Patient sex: M
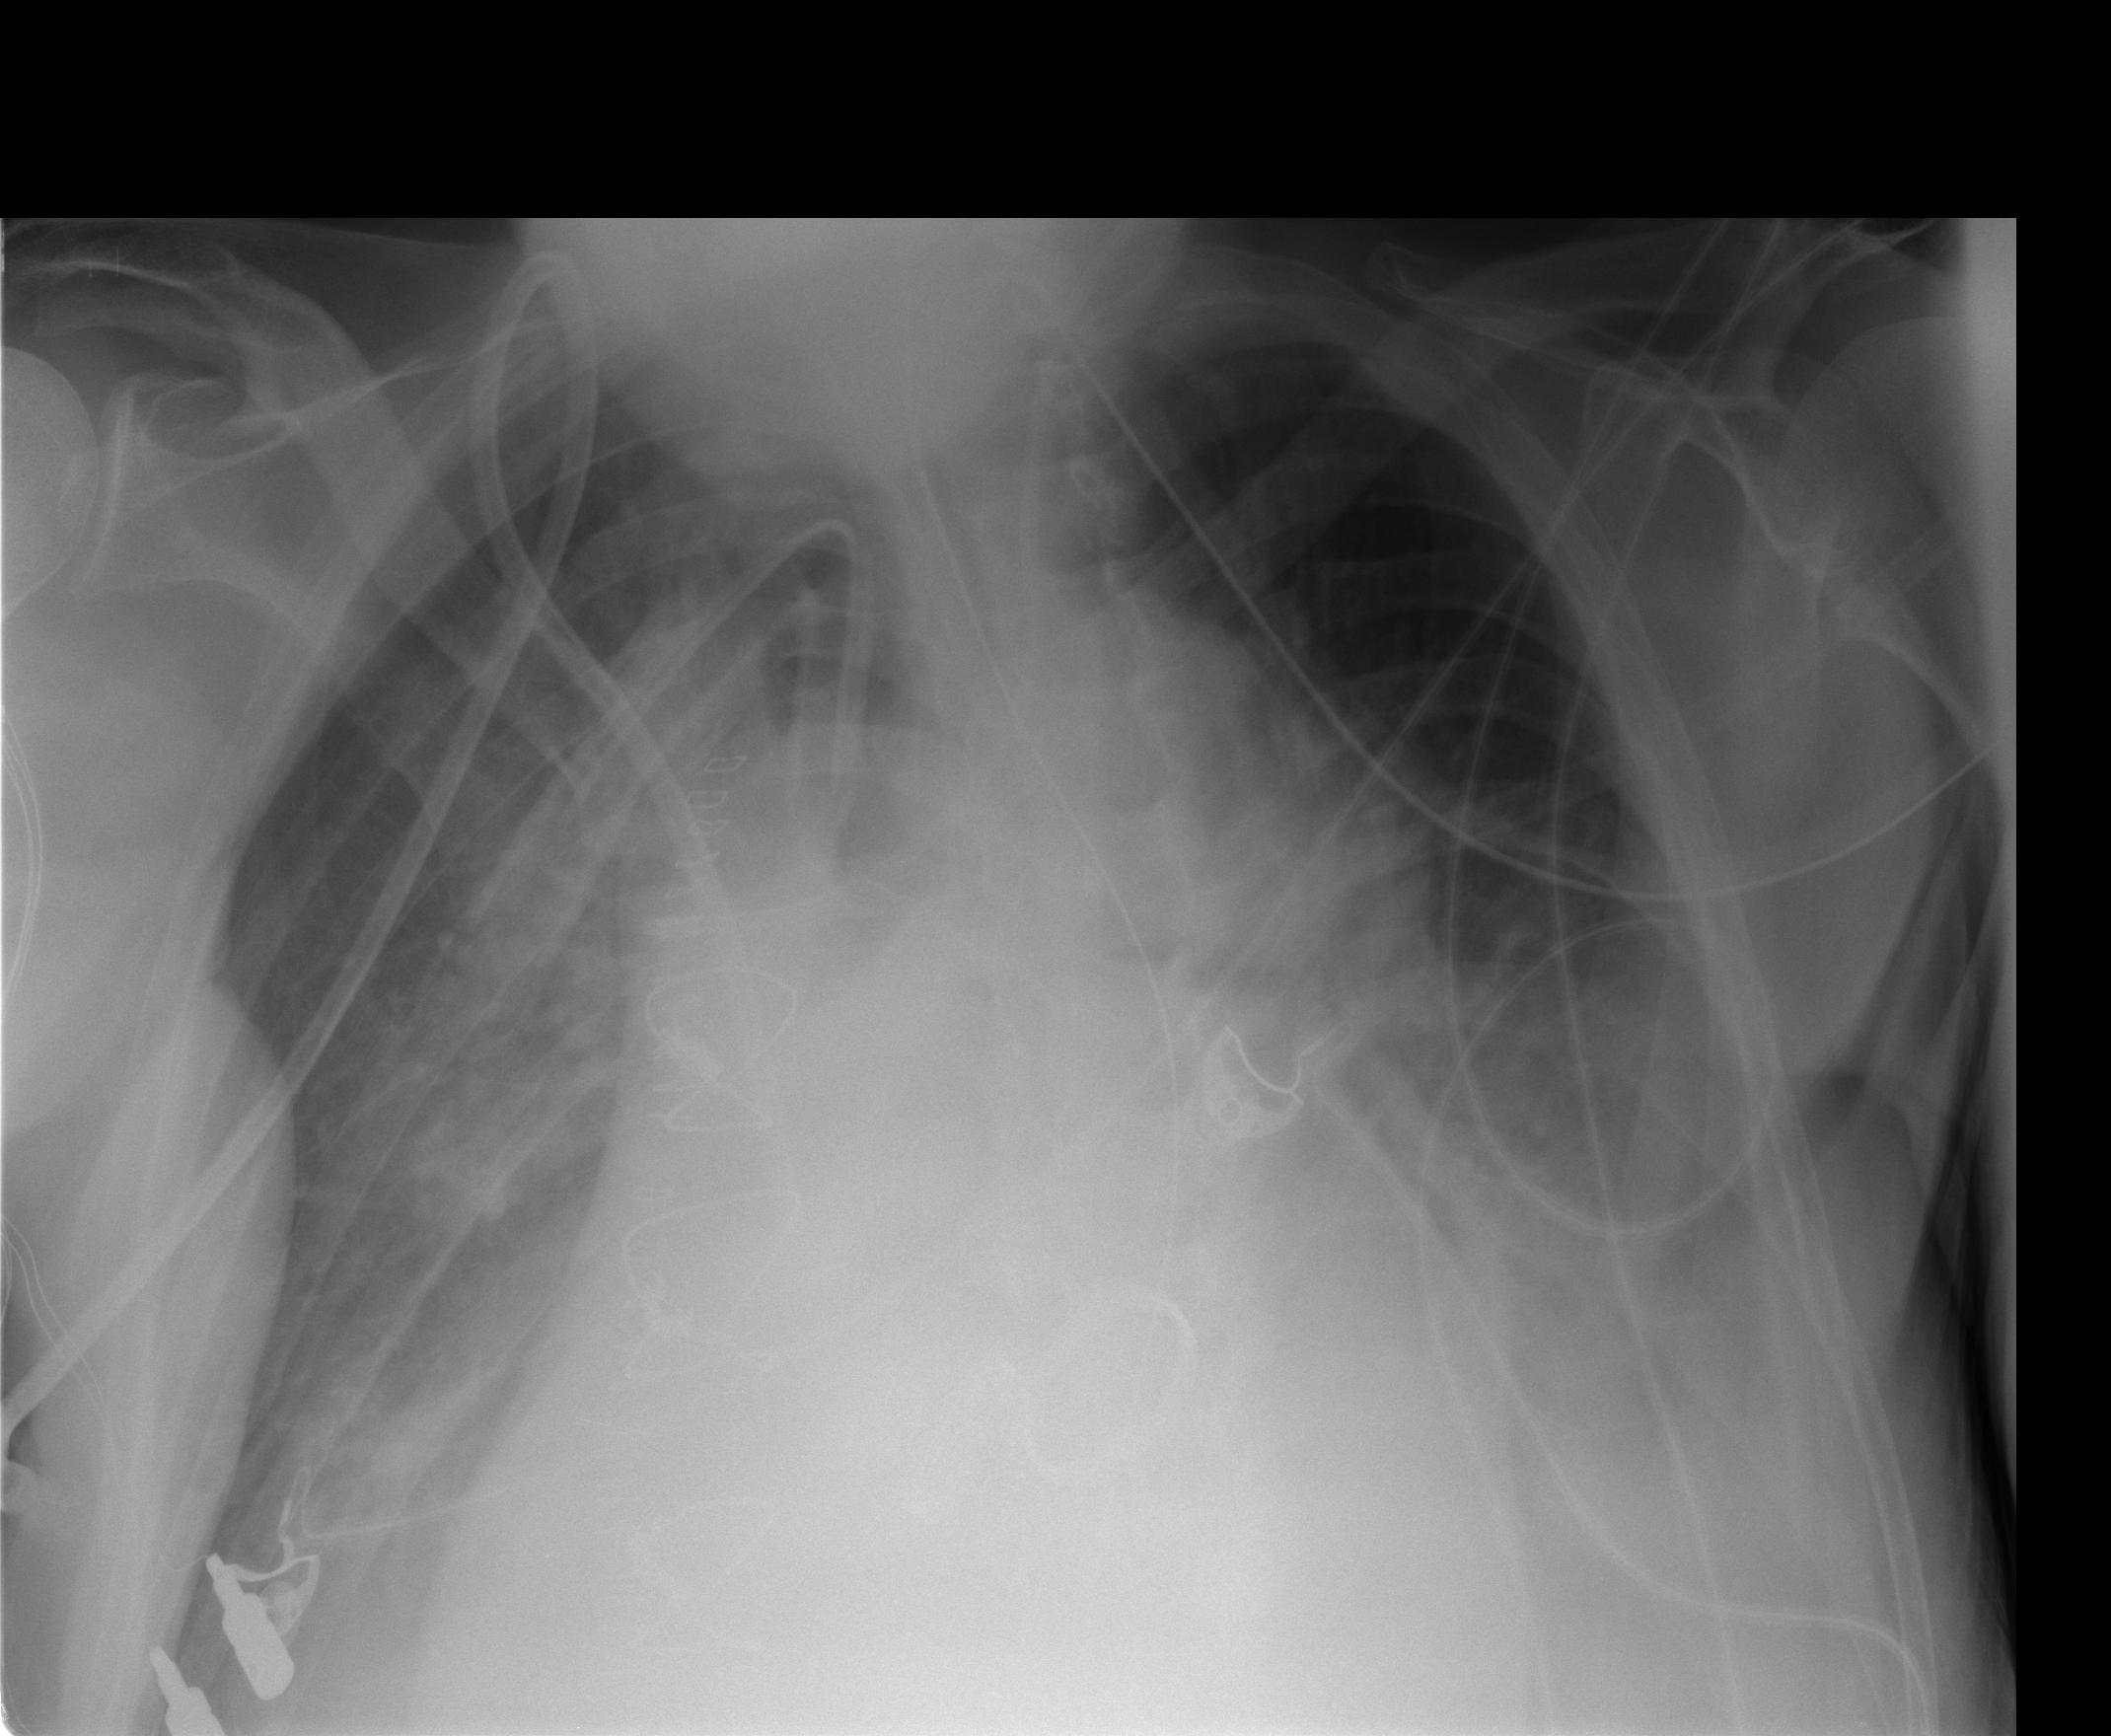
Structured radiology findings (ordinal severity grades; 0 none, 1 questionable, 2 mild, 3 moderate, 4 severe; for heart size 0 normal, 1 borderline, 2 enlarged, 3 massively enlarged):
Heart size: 2
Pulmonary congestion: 1
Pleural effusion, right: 2
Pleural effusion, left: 3
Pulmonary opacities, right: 0
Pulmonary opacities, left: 1
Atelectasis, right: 2
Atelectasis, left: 2